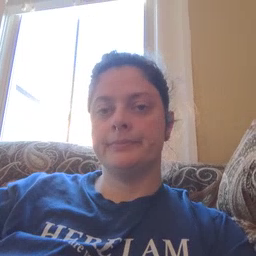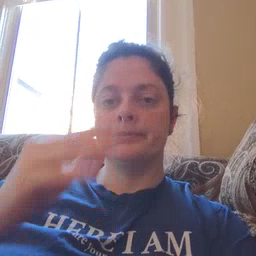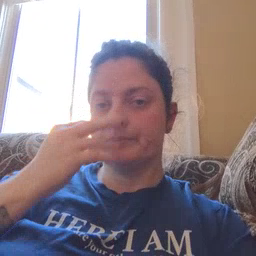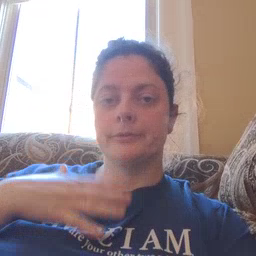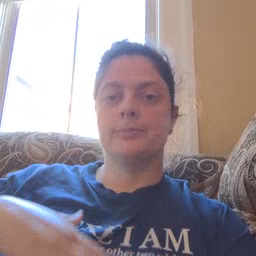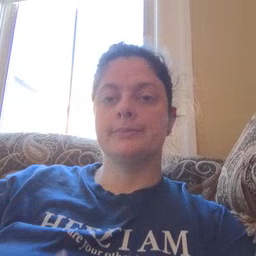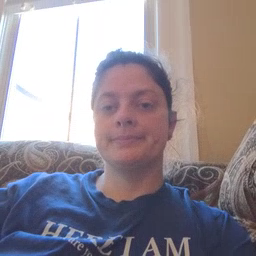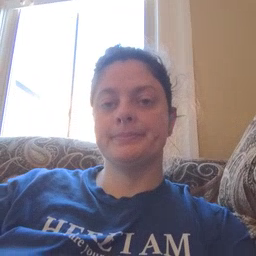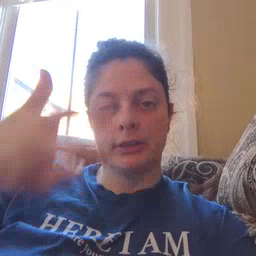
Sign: pajamas